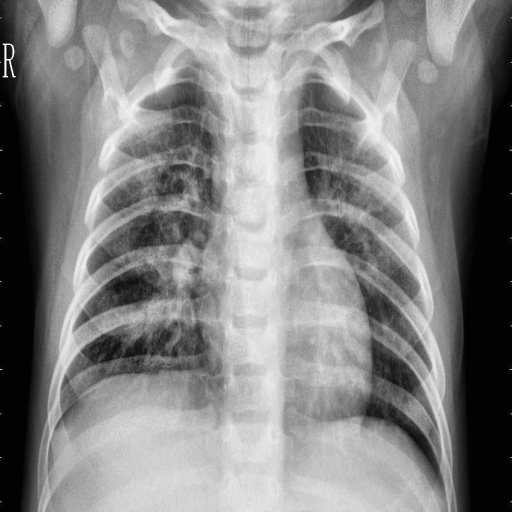
Finding: PNEUMONIA